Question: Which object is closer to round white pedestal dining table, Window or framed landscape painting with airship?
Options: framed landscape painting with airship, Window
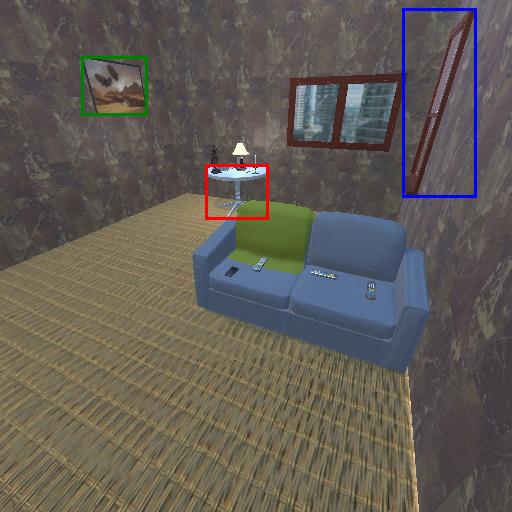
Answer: framed landscape painting with airship